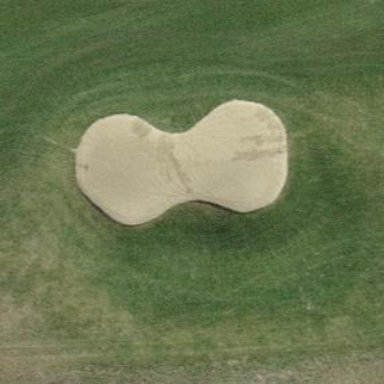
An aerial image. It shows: Golf bunker filled with natural sand.